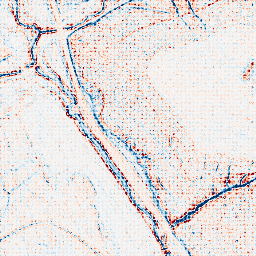
Category: edge_preserving
Decomposition family: anisotropic_diffusion
Decomposition parameters: iterations: 5
kappa: 10
gamma: 0.1
Upsampling method: sinc_blackman
Upsampling parameters: scale: 4
kernel_size: 4
Upsampling scale: 4